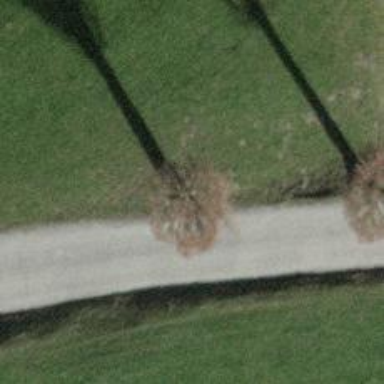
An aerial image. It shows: Landmark tree of the Populus genus.